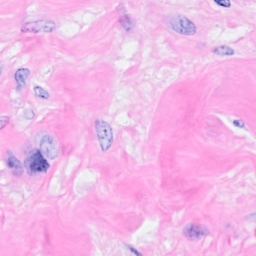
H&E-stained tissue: Breast